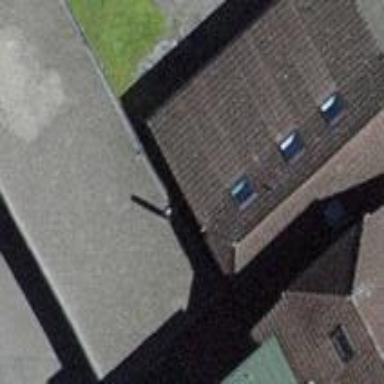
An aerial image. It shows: Garage.